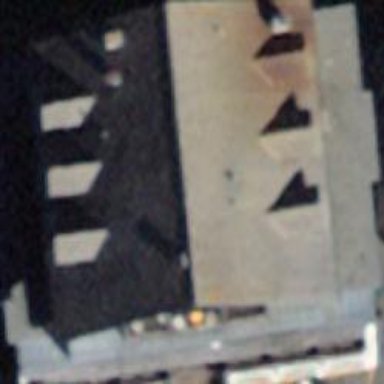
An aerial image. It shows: Building with tile roof.